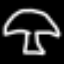
Label: mushroom